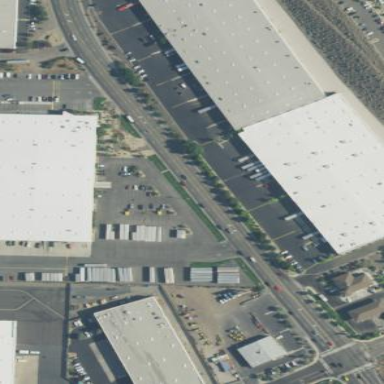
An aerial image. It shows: Warehouse building.